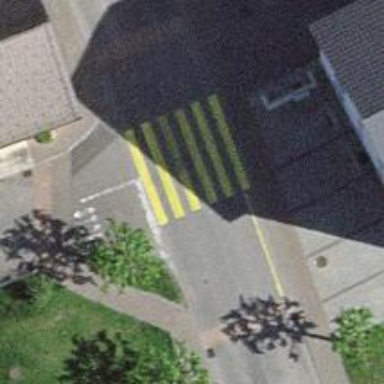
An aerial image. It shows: Uncontrolled zebra crossing on the road.